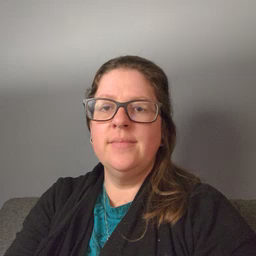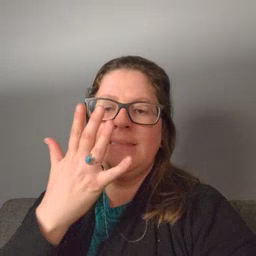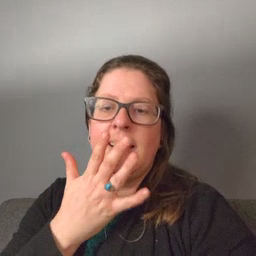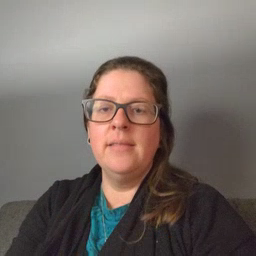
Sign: sad